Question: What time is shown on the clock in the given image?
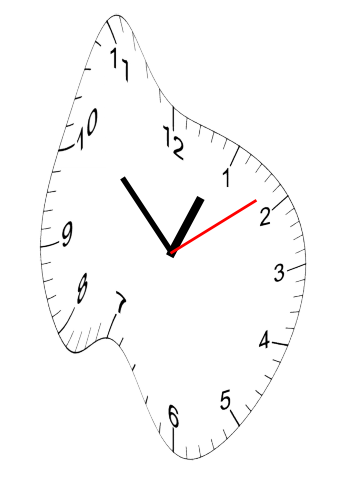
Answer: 12:52:09